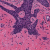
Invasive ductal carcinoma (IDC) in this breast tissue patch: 0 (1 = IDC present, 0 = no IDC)